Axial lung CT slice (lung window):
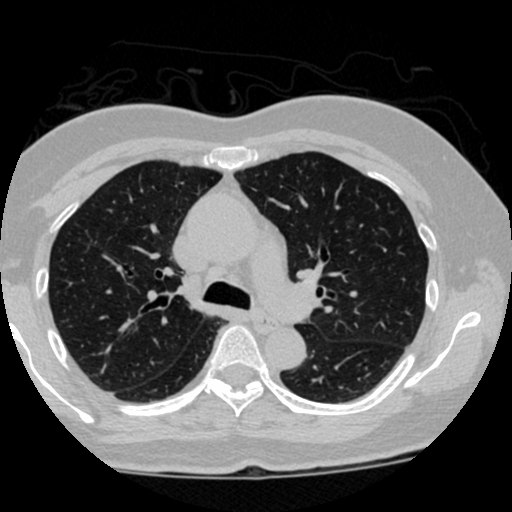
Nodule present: no